Question: I am trying to have Graphviz display my oneHotEncoded categorical data but I can't get it to work.
Here is my X data with theses columns:
'''
Category, Size, Type, Rating, Genre, Number of versions
['ART_AND_DESIGN' '<PHONE>+' 'Free' 'Everyone' 'Art & Design' '7']
['ART_AND_DESIGN' '<PHONE>+' 'Free' 'Everyone' 'Art & Design' '2']
...
['FAMILY' '20000000+' 'Free' 'Everyone' 'Art & Design' '13']
'''
And my code sample:
'''
X = self.df.drop(['Installs'], axis=1).values
y = self.df['Installs'].values
self.oheFeatures = OneHotEncoder(categorical_features='all')
EncodedX = self.oheFeatures.fit_transform(X).toarray()
self.oheY = OneHotEncoder()
EncodedY = self.oheY.fit_transform(y.reshape(-1,1)).toarray()
self.X_train, self.X_test, self.y_train, self.y_test = train_test_split(EncodedX, EncodedY, test_size=0.25, random_state=33)
clf = DecisionTreeClassifier(criterion='entropy', min_samples_leaf=100)
clf.fit(self.X_train, self.y_train)
tree.export_graphviz(clf, out_file=None,
feature_names=self.oheFeatures.get_feature_names(),
class_names=self.oheY.get_feature_names(),
filled=True,
rounded=True,
special_characters=True)
Dot_data = tree.export_graphviz(clf, out_file=None)
graph = graphviz.Source(dot_data)
graph.render("applications")
'''
But when I try to visualize the output result, I get the decision tree of the encoded data:

Is there any way to have graphviz display the "decoded" data instead?
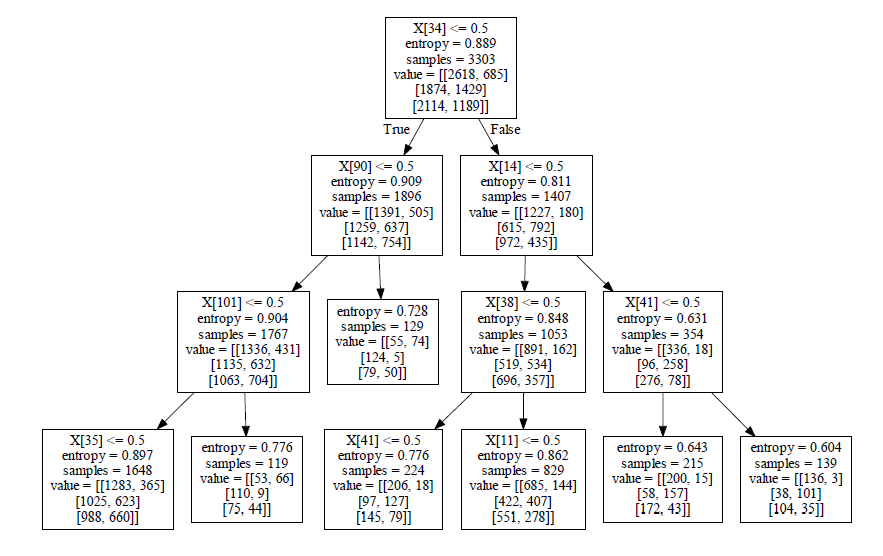
Answer: You seem to expect that there is some (relatively simple) programming recipe or workaround here, while this is far from being the case and the issue actually goes far deeper than a simple Graphviz visualization.
What you have to keep in mind are:
- -
Given the above, you may be able to see that, although your request sounds indeed meaningful and understood as a desired feature from a "business" perspective serving the tree interpretation (after all, one of the great advantages of tree models is supposed to be exactly their interpretability), the issue is highly non-trivial from a perspective (which SO is actually all about): it does not even have anything to do with Graphviz in particular - the issue rises even if we would like to print the tree in the form of rules, and it has all to do with the design choices made by scikit-learn for the tree building.
I'll confess that, when I first heard about it, I was myself surprised to learn that decision trees in scikit-learn cannot handle categorical variables (see the discussion in <URL>:
<URL>
But alas, this is not available for scikit-learn at least for the time being (I highly doubt that it will change)...